【题型】填空题　【知识点】解析几何　【难度】medium
已知椭圆$C$的一个焦点为$F$，短轴$B_1B_2$的长为$2\sqrt{3}$，$P,Q$为$C$上异于$B_1,B_2$的两点.设$\angle PB_1B_2=\alpha$，$\angle PB_2B_1=\beta$，且$\tan(\alpha+\beta)=-3(\tan\alpha+\tan\beta)$，则$\triangle PQF$的周长的最大值为\_\_\_\_\_\_.

\vspace{0.2cm}
【解答】

\noindent \textbf{【答案】} $\boldsymbol{8}$

\vspace{0.2cm}
\noindent \textbf{【分析】} 根据条件求出椭圆方程，再运用几何关系求出最大值.

\vspace{0.2cm}
\noindent \textbf{【解析】}

\noindent 由条件$\tan(\alpha+\beta)=-3(\tan\alpha+\tan\beta)=\dfrac{\tan\alpha+\tan\beta}{1-\tan\alpha\tan\beta}$，$\because \alpha+\beta<\pi$，$\therefore \tan\alpha+\tan\beta\neq 0$，
即$1-\tan\alpha\tan\beta=-\dfrac{1}{3}$，$\tan\alpha\tan\beta=\dfrac{4}{3}$，
设$P(x_0,y_0)$，由题意：$B_1(0,\sqrt{3})$，$B_2(0,-\sqrt{3})$，则$\tan\alpha=\dfrac{x_0}{\sqrt{3}-y_0}$，$\tan\beta=\dfrac{x_0}{\sqrt{3}+y_0}$，
$\therefore \tan\alpha\tan\beta=\dfrac{x_0^2}{3-y_0^2}=\dfrac{4}{3}$，即$\dfrac{x_0^2}{4}+\dfrac{y_0^2}{3}=1$，即椭圆$C$的标准方程为$\dfrac{x^2}{4}+\dfrac{y^2}{3}=1$，
$a=2$，$b=\sqrt{3}$，$c=1$；
设左焦点为$F$，右焦点为$F_2$，如下图：

\noindent 则$\triangle PFQ$的周长$l=|PF|+|QF|+|PQ|=4a-|PF_2|-|QF_2|+|PQ|$，
$\because |PF_2|+|QF_2|\geq |PQ|$，当$P,Q,F_2$三点共线时等号成立，$\therefore l\leq 4a=8$，
$l$的最大值为$8$；
故答案为：$\boldsymbol{8}$.

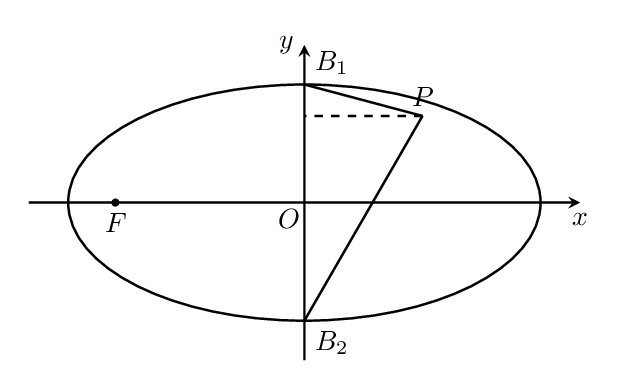
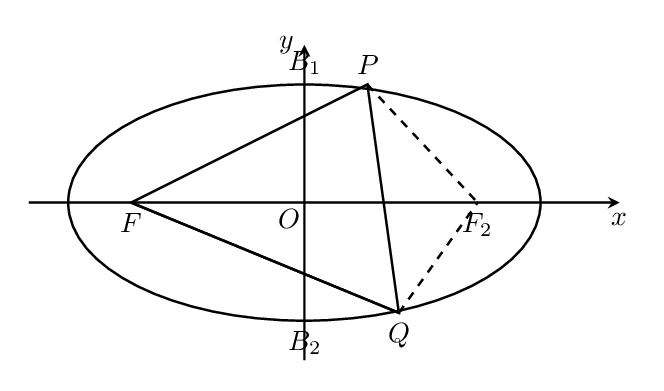